Interaction volume radius: 5 \u00c5
Interaction volume height: 20 \u00c5
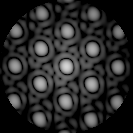
Disorder parameter: 0.03158